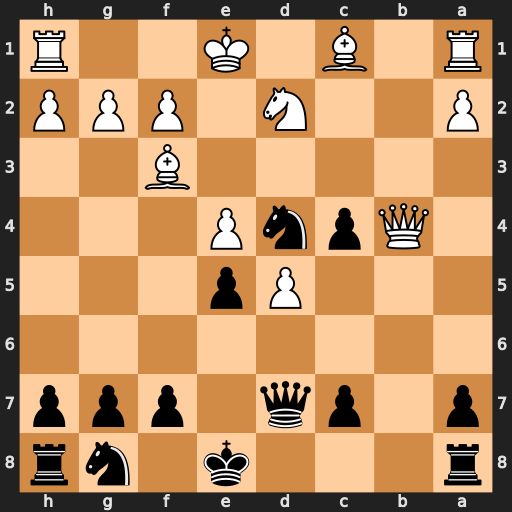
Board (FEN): r3k1nr/p1pq1ppp/8/3Pp3/1QpnP3/5B2/P2N1PPP/R1B1K2R
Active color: b
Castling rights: KQkq
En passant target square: -
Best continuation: Nc2+ Kf1 Nxb4